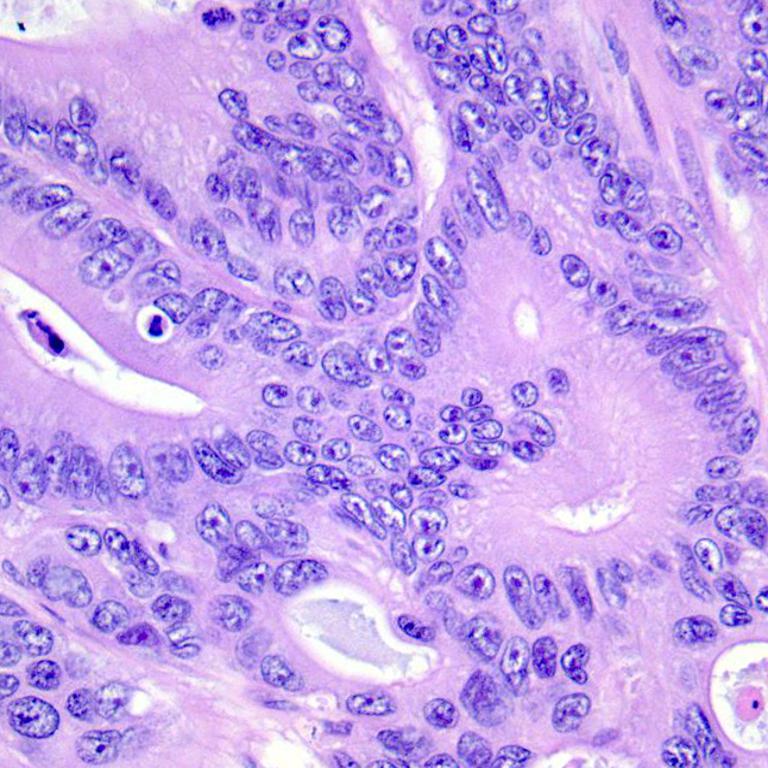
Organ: colon
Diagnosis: adenocarcinomas